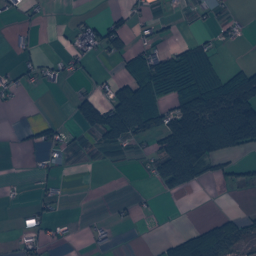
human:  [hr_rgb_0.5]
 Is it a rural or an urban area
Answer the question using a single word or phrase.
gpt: rural

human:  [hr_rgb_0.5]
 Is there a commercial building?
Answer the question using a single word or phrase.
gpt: yes

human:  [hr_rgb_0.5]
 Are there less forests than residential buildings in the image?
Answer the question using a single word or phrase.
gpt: yes

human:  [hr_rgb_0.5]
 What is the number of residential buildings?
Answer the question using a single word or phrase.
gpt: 197

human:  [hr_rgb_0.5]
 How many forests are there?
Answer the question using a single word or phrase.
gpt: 99

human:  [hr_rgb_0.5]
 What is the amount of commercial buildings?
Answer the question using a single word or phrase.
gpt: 14

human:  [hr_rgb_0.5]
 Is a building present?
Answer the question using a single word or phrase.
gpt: yes

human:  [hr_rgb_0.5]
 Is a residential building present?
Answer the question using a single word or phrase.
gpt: yes

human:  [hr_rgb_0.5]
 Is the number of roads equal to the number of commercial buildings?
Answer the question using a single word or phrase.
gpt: no

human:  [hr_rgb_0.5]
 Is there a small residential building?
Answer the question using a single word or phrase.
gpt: yes

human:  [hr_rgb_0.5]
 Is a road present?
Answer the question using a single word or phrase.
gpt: yes

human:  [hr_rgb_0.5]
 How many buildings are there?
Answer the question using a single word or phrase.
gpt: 215

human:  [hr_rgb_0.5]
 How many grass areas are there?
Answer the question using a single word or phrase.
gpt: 132

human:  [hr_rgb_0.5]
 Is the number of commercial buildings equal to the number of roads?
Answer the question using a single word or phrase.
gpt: no

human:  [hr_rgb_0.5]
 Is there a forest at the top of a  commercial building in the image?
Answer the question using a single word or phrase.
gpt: yes

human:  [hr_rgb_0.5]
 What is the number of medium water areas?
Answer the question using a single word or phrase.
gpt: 9

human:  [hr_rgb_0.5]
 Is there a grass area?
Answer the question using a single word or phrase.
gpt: yes

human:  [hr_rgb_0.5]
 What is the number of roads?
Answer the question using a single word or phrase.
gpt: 110

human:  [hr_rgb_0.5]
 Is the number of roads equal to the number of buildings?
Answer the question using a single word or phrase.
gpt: no

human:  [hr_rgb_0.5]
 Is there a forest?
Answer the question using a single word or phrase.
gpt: yes

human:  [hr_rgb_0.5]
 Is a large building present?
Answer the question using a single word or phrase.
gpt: yes

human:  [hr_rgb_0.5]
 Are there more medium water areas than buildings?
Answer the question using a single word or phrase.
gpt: no

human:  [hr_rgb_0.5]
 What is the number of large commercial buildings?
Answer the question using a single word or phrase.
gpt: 1

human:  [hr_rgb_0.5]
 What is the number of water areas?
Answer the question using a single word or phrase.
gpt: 24

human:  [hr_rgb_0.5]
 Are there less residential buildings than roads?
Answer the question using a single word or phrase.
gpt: no

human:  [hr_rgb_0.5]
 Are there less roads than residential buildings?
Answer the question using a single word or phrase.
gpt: yes

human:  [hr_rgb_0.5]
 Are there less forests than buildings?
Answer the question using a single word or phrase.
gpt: yes

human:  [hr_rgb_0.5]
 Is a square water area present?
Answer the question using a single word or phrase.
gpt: yes

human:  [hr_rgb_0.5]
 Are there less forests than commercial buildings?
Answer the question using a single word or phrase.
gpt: no

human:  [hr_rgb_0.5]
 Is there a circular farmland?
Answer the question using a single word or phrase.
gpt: no

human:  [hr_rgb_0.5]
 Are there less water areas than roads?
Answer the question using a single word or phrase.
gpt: yes

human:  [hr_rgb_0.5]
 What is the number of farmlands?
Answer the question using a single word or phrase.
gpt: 80

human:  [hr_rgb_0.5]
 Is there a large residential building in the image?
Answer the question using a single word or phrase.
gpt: yes

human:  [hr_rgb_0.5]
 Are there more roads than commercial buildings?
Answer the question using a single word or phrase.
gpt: yes

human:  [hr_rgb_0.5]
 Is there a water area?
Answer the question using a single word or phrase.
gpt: yes

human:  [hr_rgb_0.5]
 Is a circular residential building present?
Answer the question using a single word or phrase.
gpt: yes

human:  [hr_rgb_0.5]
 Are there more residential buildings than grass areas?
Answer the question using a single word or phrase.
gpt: yes

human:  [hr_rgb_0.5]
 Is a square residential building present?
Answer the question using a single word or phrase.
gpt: yes

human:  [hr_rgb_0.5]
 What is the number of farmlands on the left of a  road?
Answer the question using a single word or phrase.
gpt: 80

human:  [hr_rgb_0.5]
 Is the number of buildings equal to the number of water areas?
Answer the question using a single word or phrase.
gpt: no

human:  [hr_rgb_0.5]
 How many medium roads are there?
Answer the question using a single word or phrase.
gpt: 0

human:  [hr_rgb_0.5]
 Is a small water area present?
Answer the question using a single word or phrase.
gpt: yes

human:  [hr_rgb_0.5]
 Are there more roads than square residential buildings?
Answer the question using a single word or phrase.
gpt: yes

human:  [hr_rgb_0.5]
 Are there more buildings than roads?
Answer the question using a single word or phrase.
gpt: yes

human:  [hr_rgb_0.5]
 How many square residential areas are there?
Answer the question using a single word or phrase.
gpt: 0

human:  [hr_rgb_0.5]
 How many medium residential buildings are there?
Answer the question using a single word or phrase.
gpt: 11

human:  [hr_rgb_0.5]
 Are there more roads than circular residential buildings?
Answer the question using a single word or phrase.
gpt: yes

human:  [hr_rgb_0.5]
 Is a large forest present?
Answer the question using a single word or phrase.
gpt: yes

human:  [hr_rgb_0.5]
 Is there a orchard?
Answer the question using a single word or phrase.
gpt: yes

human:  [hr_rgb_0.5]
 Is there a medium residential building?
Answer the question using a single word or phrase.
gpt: yes

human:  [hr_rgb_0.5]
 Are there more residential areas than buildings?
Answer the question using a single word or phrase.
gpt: no

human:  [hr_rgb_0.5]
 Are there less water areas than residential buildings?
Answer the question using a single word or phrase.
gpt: yes

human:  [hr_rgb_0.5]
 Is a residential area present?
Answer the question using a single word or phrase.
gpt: yes

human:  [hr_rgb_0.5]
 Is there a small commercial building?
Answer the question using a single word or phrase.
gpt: yes

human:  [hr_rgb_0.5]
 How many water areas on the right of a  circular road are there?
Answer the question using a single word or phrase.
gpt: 0

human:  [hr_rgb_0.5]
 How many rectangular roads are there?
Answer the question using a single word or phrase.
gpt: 0

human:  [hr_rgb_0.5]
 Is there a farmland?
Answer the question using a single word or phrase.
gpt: yes

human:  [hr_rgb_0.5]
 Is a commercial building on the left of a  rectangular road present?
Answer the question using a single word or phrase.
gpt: no

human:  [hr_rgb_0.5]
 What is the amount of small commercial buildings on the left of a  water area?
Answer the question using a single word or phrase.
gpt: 10

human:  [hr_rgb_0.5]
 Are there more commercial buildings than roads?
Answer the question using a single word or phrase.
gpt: no

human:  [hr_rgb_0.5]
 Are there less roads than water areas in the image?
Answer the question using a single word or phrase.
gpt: no

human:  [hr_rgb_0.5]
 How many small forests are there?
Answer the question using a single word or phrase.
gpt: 20

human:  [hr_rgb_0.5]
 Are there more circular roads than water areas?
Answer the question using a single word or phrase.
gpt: no

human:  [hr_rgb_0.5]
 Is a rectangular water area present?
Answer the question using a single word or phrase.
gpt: yes